Question: Why does a Delphi StringGrid sometimes calls the 'OnClick' event after an 'OnKeyDown'?
Debugging screenshot:

My OnKeyDown event handler:
'''
var
Top: Integer;
Bottom: Integer;
CurrentRow: Integer;
begin
Top := Grid.TopRow;
Bottom := Grid.TopRow + Grid.VisibleRowCount - 1;
if (Key = 38) then CurrentRow := Grid.Row - 1
else if (Key = 40) then CurrentRow := Grid.Row + 1;
// Disable OnClick because sometimes a 'TStringGrid.Click' is called anyway...
// (when clicking on form top window bar and navigating)
Grid.OnClick := nil;
if (CurrentRow < Top - 1) or (CurrentRow > Bottom + 1) then begin
if (Key = 38) then Grid.Row := Bottom
else if (Key = 40) then Grid.Row := Top;
end;
Grid.OnClick := GridClick;
end;
'''
It seems the 'OnClick' is not being fired when the last line is selected and pushing 'Down' or when the first line is selected and pushing 'Up'.
Way to reproduce:
Add a TStringGrid to a form and populate with a few lines. Add 'OnClick' and 'OnKeyDown' handler. No specific code needs to be added in these two handler methods. Select a row in the stringgrid on the form and press the up or down arrow on your keyboard.
This isn't the solution, but to prevent the code in 'OnClick' being executed after pressing up, down, pageup or pagedown, I set a variable in 'OnKeyDown' what key was pressed and check for that variable in 'OnClick'.
Updated stack trace and way to reproduce.
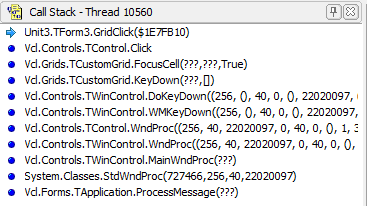
Answer: Well, that hard-coded key codes aren't the case making the least bit transparent, but you witness this when you use a direction key (up, down, left, etc...) to change the selection.
Why the 'OnClick' event handler is called, is because 'TCustomGrid.OnKeyDown' calls 'TCustomGrid.FocusCell', which calls 'Click'.
Exactly why changing focus to another cell would establish a I do not know, we would have to ask the developers I imagine. Perhaps to simulate the default behaviour when changing focus to another cell by clicking instead of keyboard.
Since you seem to handle direction key presses yourself, maybe you could consider to prevent this from happening at all by ignoring the key any further:
'''
if Key in [VK_PRIOR..VK_DOWN] then
Key := 0;
'''